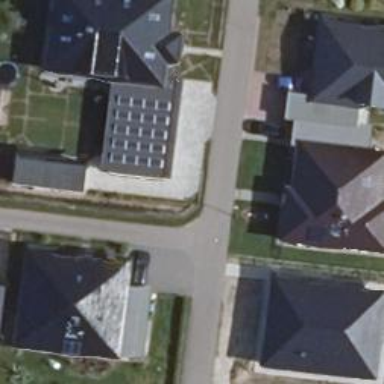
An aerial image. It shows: Smooth asphalt road in residential area.